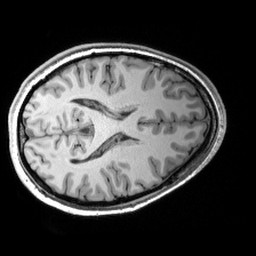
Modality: T1w
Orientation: axial
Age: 25
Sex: female
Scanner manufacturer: siemens
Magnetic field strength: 3 T
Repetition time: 2.53 s
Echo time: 0.00299 s